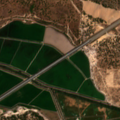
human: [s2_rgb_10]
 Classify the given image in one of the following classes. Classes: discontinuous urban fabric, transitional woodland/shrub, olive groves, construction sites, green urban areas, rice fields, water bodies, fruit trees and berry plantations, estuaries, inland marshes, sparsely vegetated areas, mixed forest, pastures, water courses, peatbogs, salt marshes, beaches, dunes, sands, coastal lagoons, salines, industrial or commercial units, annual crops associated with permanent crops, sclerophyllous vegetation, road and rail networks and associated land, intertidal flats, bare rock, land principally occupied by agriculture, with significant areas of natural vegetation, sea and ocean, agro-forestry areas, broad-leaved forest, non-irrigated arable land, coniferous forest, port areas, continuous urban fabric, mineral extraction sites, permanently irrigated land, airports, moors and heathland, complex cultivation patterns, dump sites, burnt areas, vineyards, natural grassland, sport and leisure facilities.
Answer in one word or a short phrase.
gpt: rice fields, agro-forestry areas, broad-leaved forest